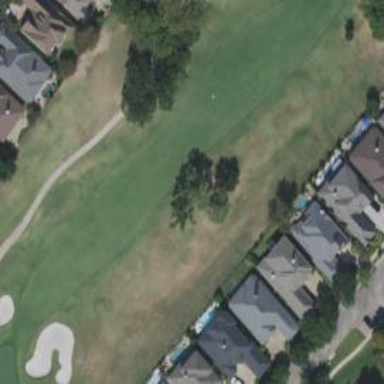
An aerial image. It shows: View of golf hole.